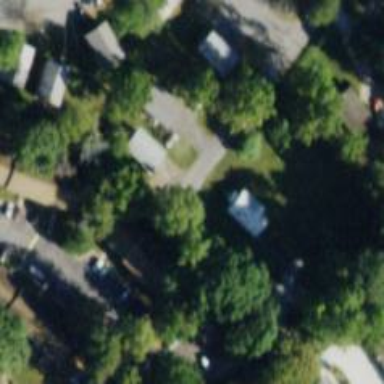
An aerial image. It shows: Residential road.